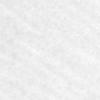
Label: no_change